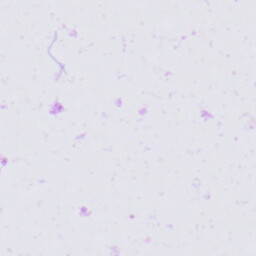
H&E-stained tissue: Skin